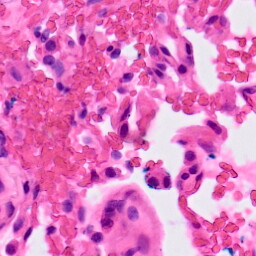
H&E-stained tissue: Lung